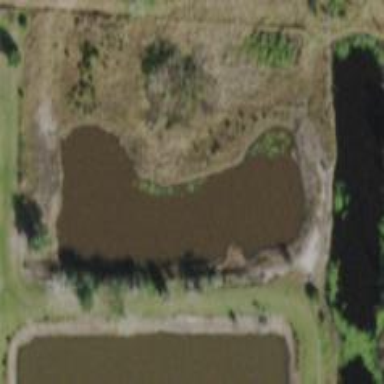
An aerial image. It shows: Peaceful pond surrounded by nature.